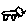
Label: cat